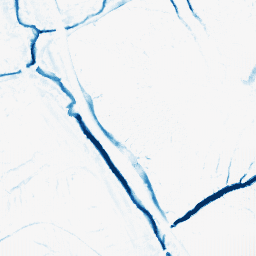
Category: morphological
Decomposition family: morphological
Decomposition parameters: operation: closing
size: 5
Upsampling method: fft_zeropad
Upsampling parameters: scale: 8
Upsampling scale: 8